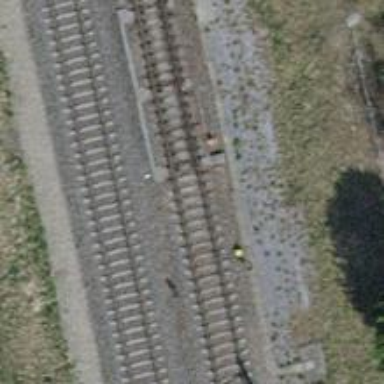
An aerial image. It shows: Railway switch.